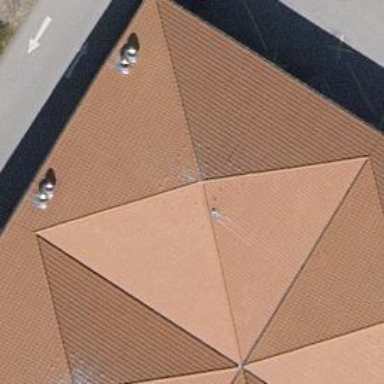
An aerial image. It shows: Building with pyramidal red roof. The building has brown color.